Question: A small number of our users are experiencing an error when they try to launch our application through ClickOnce. it shows
'''
"Application cannot be started. Contact the application vendor."
'''

From reading other solutions on the web, we've figured that clearing the cache either using dfshim or by manually deleting the contents of the cache folder does solve the problem.
Is anyone aware of a general solution we could deploy to the end-user instead of having to clear the ClickOnce cache each time this problem occurs? Does anyone know the root cause of this cache corruption issue?
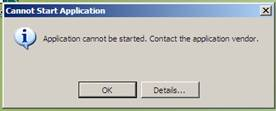
Answer: Regardless of the version of the .NET Framework that the application targets, install .NET 4 if it is not already installed. The ClickOnce engine is better, and they have improved some of the handling of the cache so this error should happen less frequently.
Another question -- did the user get this after an update was sent out? Or they just got it one day after running the same version for a while?